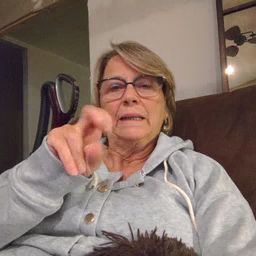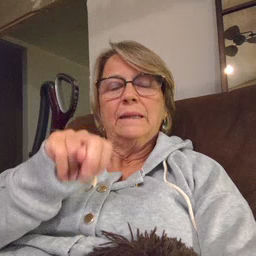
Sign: mitten